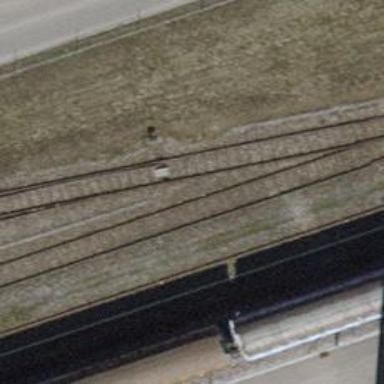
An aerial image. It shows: Railway switch.